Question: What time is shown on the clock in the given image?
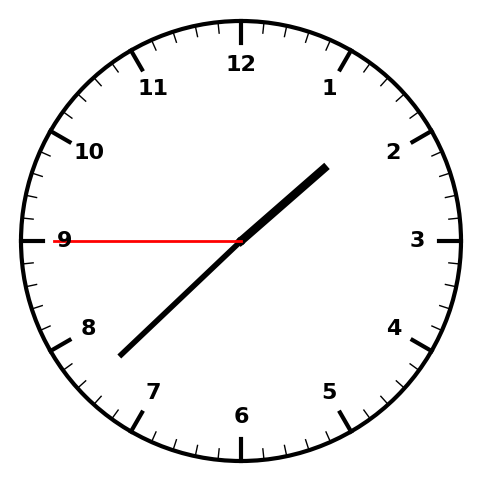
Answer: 01:37:45